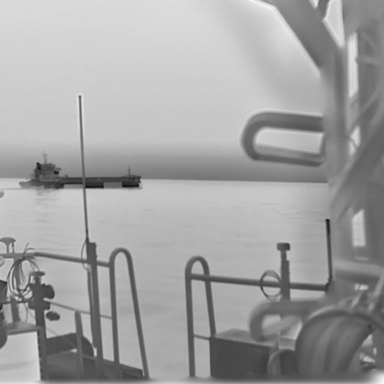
There is a fishing_boat in the infrared image.